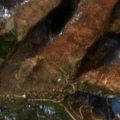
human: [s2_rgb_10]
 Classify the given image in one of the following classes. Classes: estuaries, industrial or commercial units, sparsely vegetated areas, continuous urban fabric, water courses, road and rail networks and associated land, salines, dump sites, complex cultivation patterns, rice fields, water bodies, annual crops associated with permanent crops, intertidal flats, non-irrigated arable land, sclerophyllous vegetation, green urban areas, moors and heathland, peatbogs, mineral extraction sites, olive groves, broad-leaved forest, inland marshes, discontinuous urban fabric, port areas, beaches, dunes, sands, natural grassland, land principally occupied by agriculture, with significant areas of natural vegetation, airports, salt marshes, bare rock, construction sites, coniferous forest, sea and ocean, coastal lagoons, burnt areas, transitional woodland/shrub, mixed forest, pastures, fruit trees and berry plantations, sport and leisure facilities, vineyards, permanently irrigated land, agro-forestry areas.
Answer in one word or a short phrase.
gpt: discontinuous urban fabric, land principally occupied by agriculture, with significant areas of natural vegetation, broad-leaved forest, natural grassland, transitional woodland/shrub